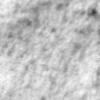
Label: no_change